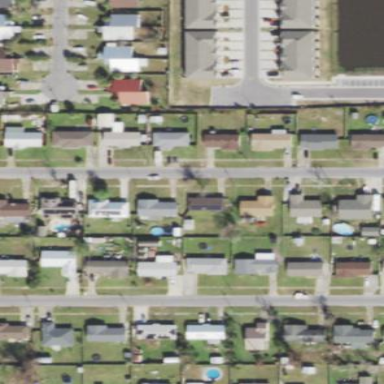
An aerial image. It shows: This residential area consists of single-family homes.